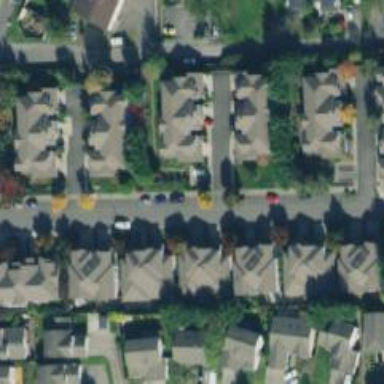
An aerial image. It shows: Living street.